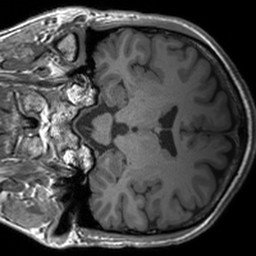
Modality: T1w
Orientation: coronal
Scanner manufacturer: siemens
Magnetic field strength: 3 T
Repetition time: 1.54 s
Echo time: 0.00234 s